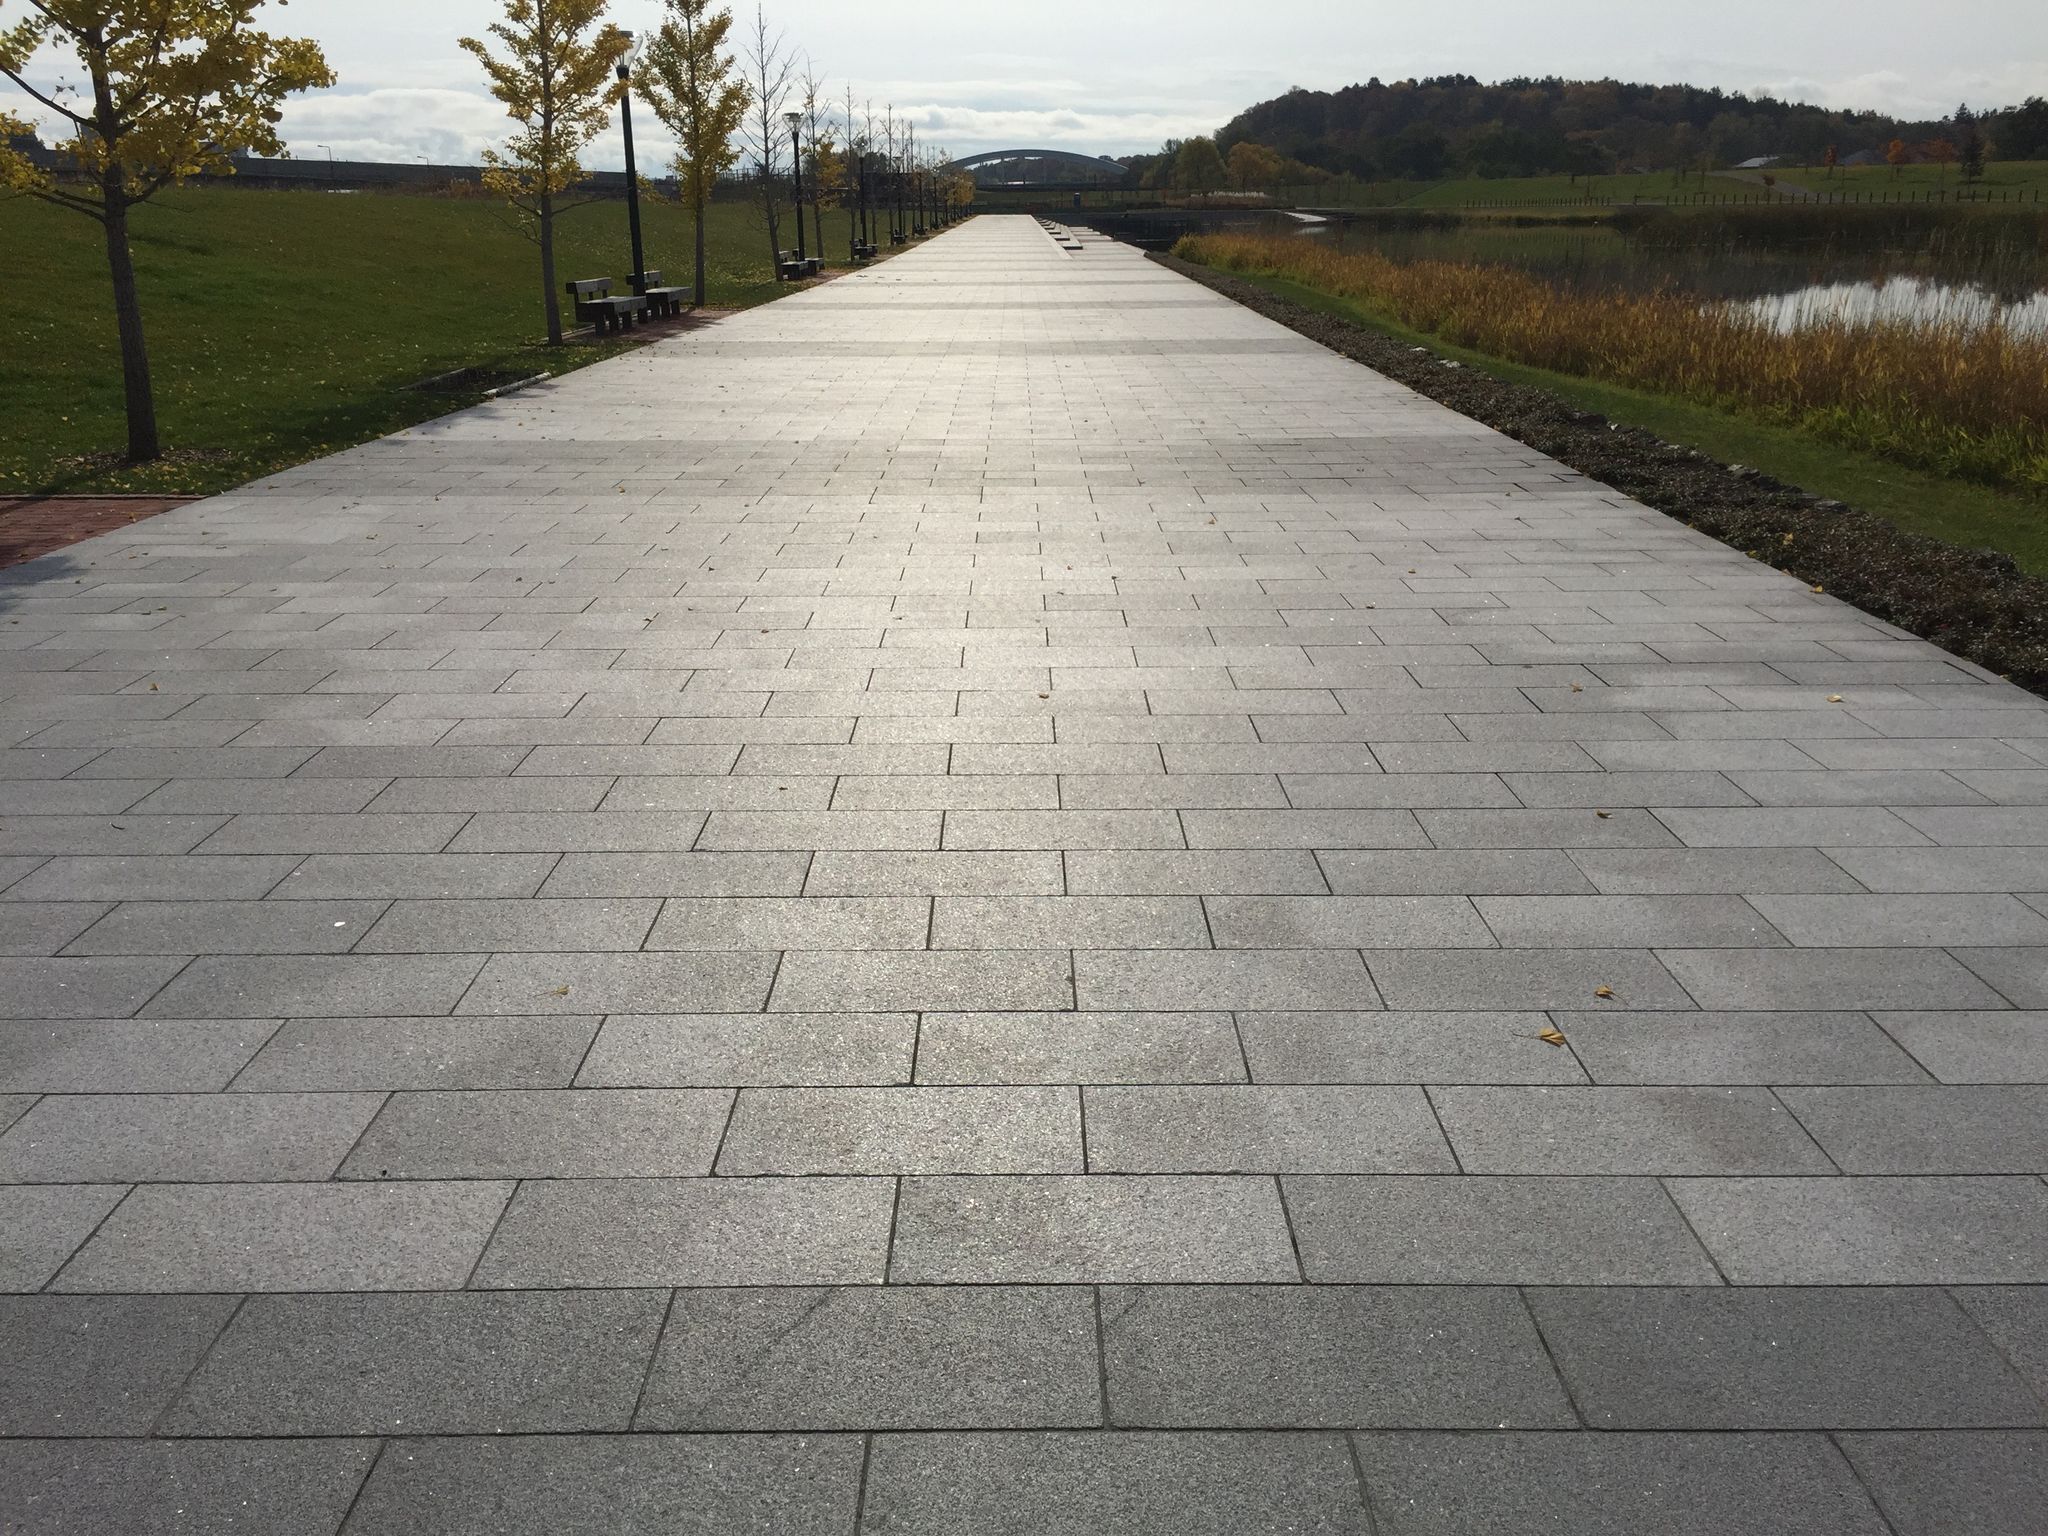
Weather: clear
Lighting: day
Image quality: good
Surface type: walking surface
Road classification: pedestrian, footway, path
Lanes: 1.0
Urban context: urban centre
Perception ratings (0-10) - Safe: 9.77, Lively: 3.56, Beautiful: 9.29, Boring: 3.43, Depressing: 2.92, Wealthy: 7.5